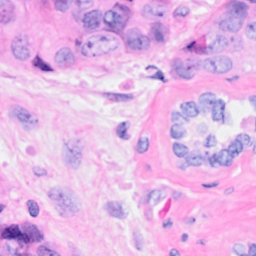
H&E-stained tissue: Breast